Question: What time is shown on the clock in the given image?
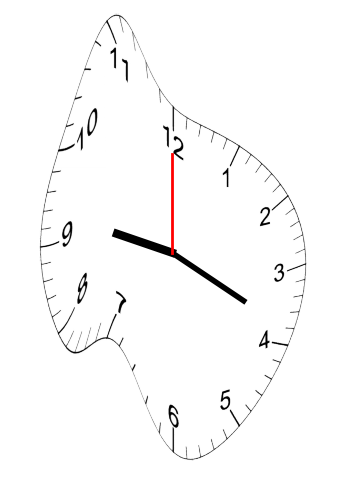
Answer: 09:19:00